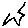
Label: star